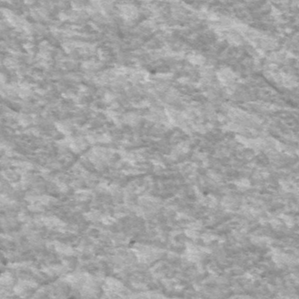
Label: frost